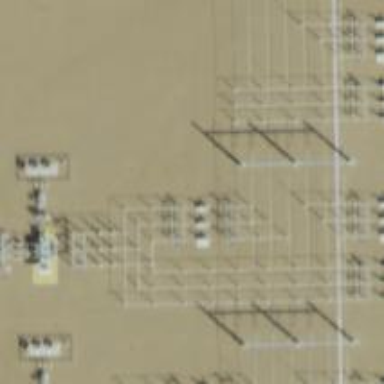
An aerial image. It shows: Switch used for power control.